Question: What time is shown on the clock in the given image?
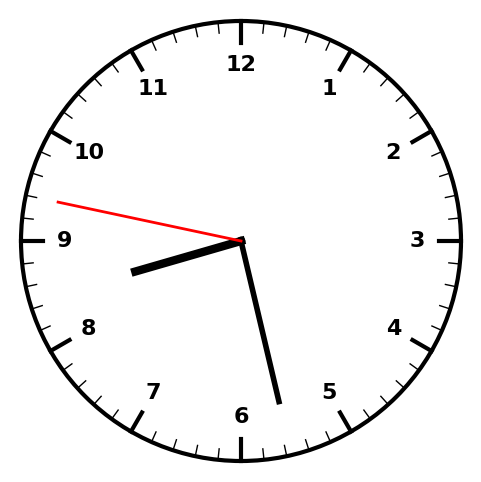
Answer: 08:27:47